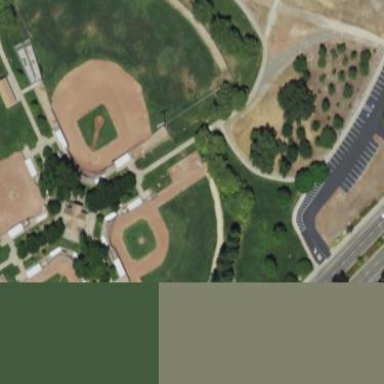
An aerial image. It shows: Softball pitch for leisure sports.